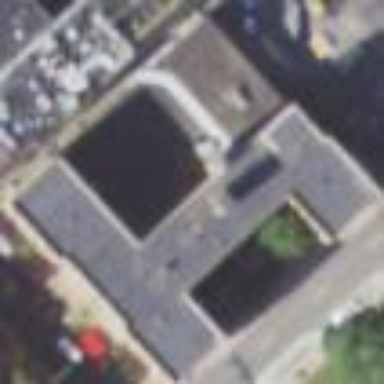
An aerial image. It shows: Building.